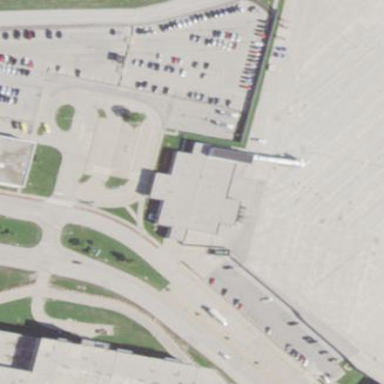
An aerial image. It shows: Terminal building located at airport.